Interaction volume radius: 5 \u00c5
Interaction volume height: 45 \u00c5
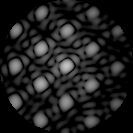
Disorder parameter: 0.1033